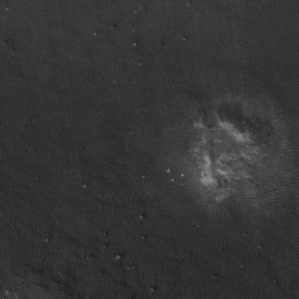
Label: non_frost